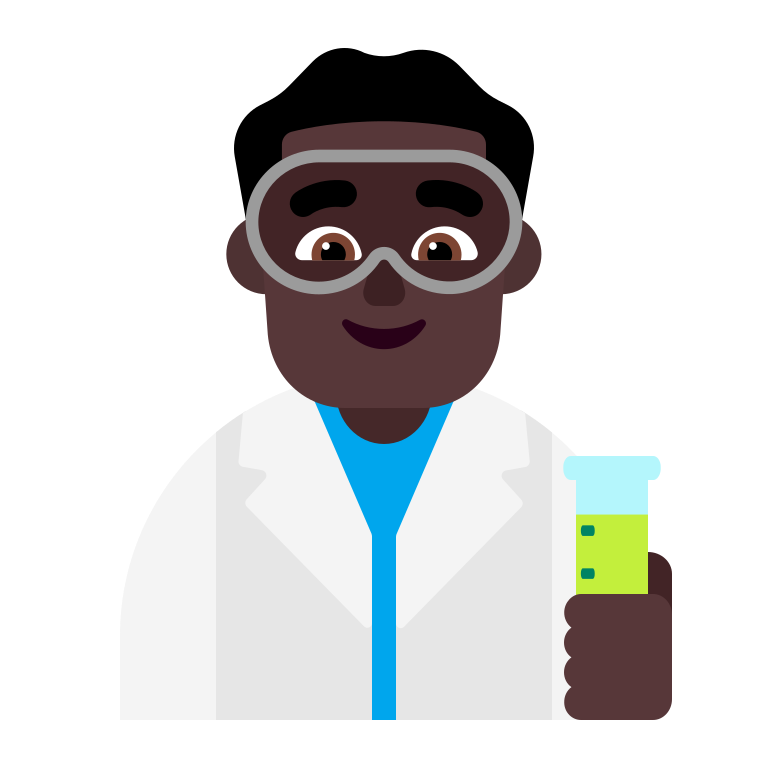
man scientist flat dark